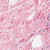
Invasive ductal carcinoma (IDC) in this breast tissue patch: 0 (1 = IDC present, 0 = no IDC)